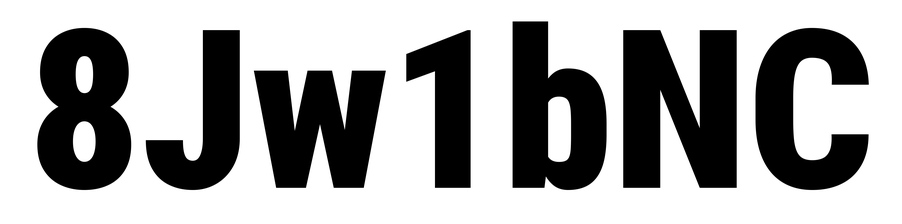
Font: Roboto_Condensed_Black